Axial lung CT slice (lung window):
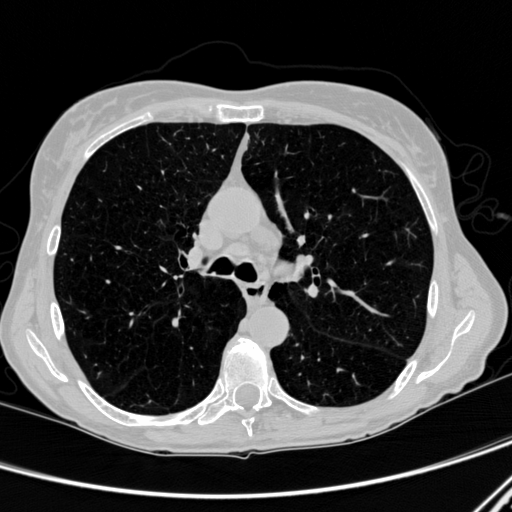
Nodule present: no